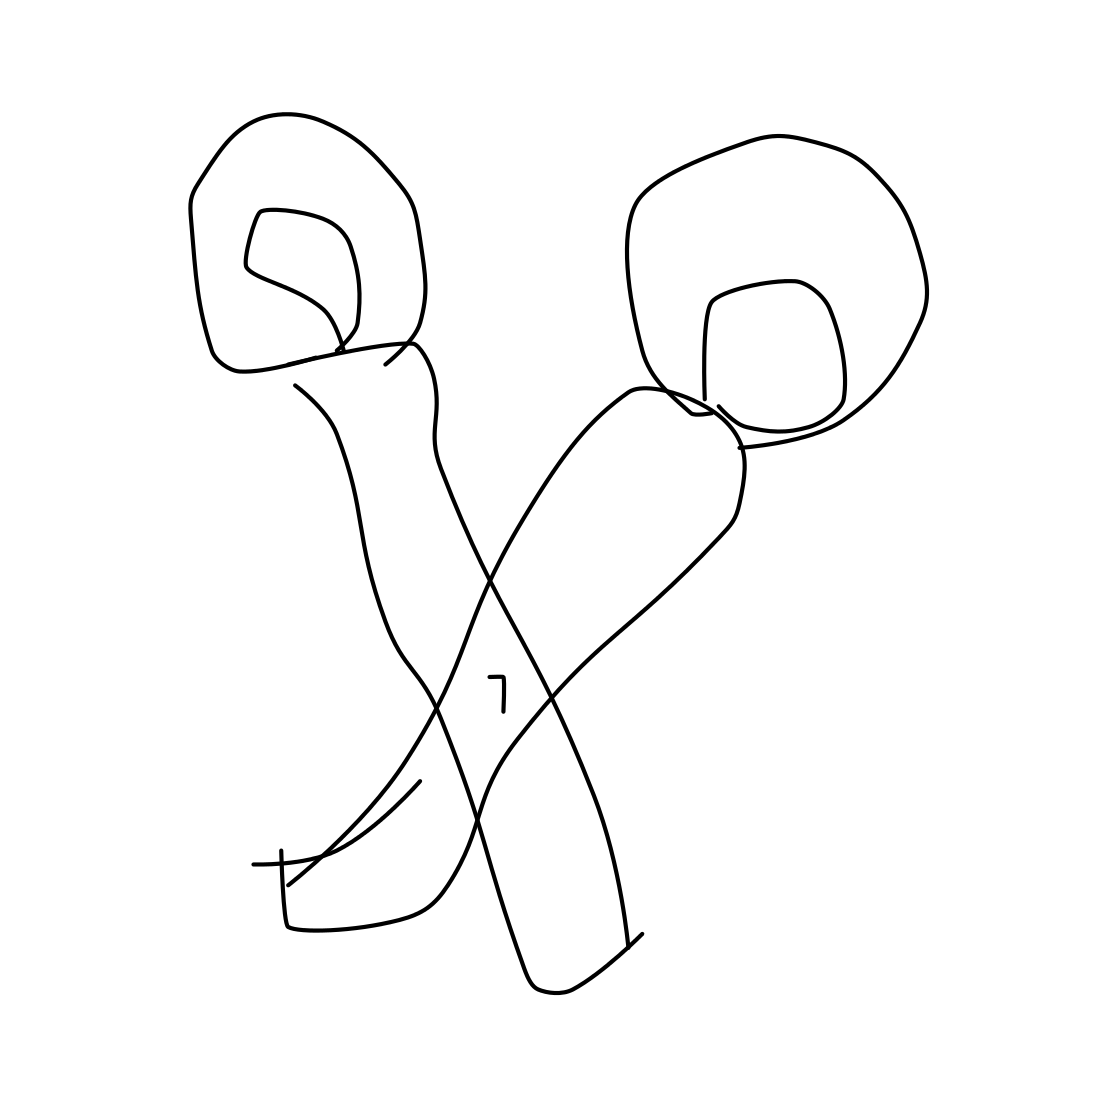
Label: scissors